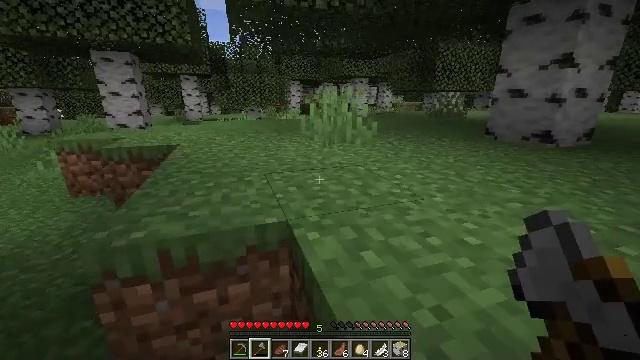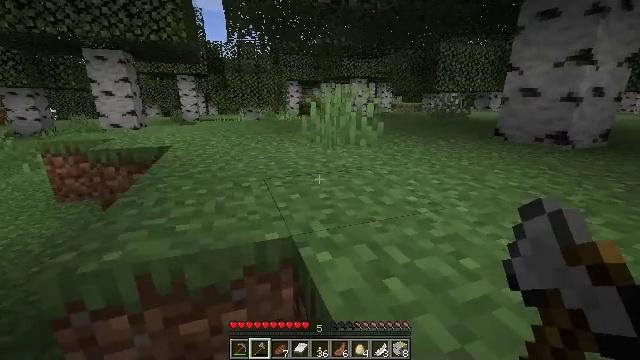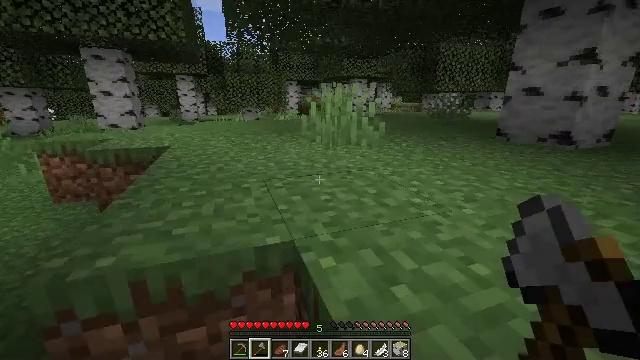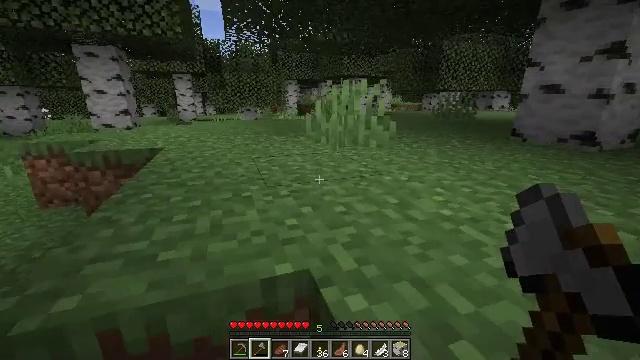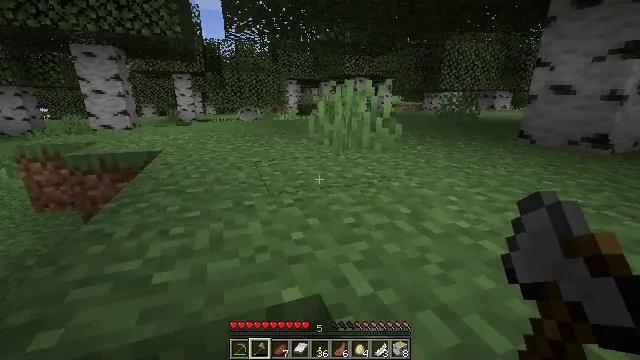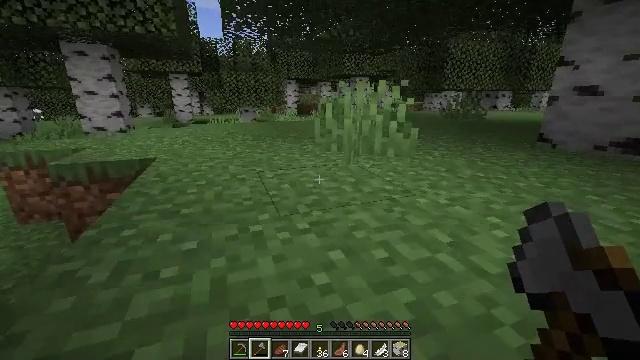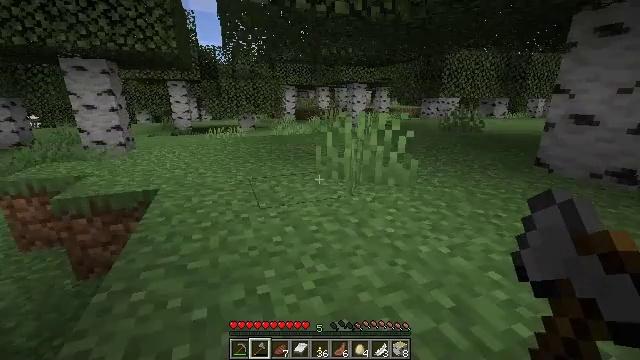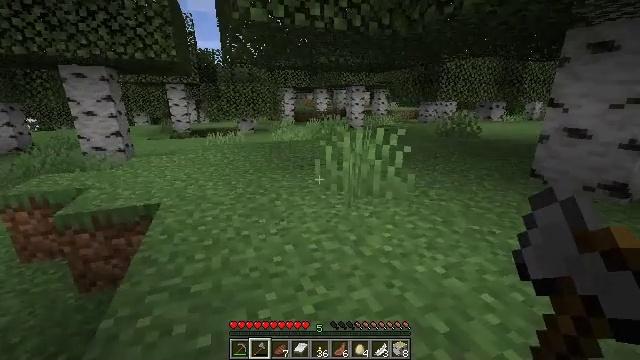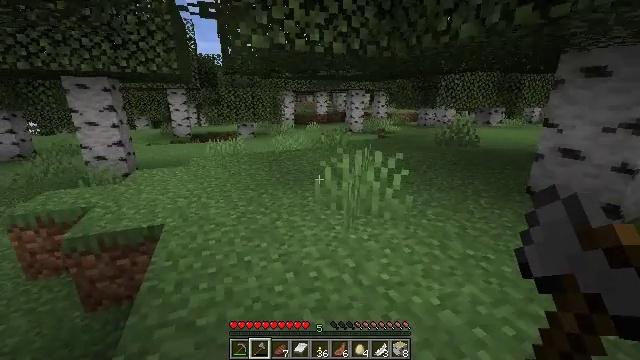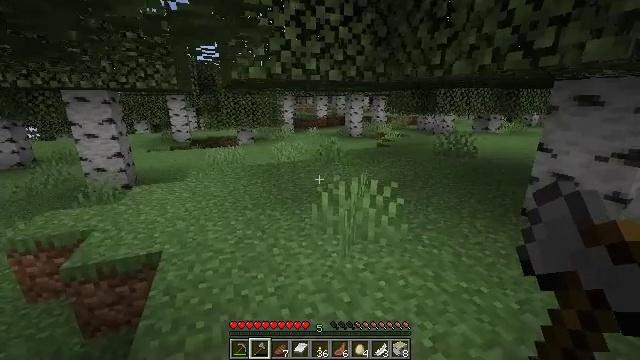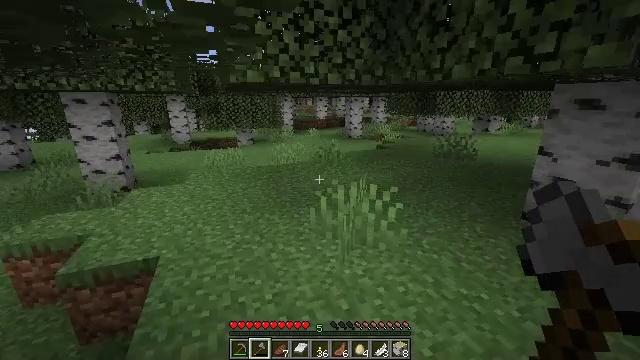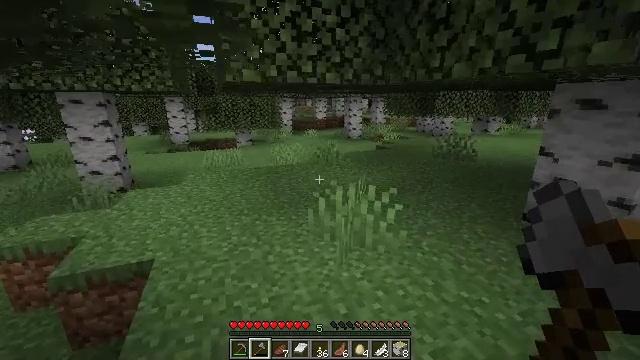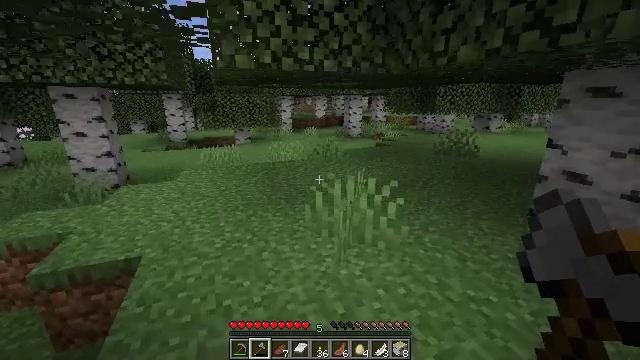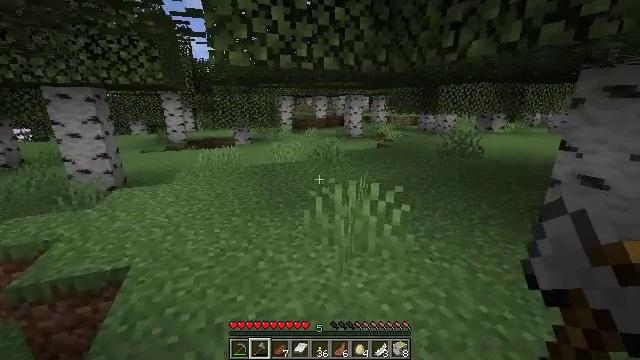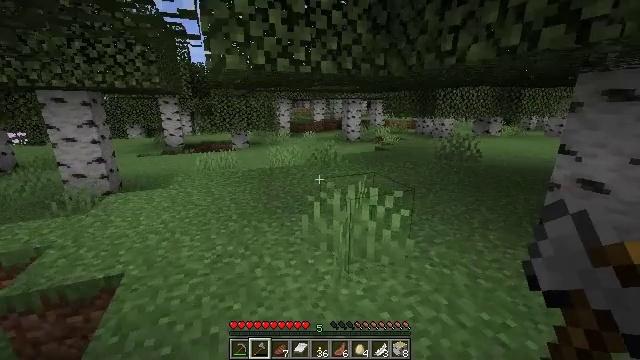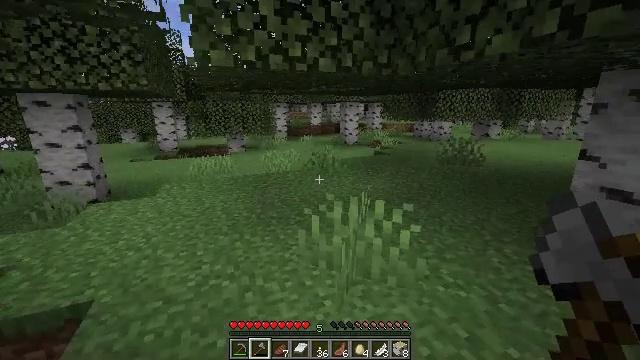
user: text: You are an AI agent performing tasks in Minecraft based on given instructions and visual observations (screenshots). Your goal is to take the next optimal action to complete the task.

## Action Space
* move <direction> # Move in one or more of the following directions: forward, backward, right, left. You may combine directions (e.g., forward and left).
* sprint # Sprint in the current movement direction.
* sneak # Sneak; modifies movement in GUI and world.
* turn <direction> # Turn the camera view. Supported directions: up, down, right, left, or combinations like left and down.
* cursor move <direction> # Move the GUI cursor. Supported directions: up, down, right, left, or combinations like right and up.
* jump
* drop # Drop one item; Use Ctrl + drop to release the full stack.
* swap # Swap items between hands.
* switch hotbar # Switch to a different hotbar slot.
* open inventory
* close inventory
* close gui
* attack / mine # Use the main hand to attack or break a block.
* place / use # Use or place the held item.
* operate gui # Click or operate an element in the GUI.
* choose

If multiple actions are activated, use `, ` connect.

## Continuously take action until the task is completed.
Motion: motion action
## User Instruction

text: Craft a cooked chicken.
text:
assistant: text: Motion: move forward
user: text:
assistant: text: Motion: move forward
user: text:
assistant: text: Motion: move forward
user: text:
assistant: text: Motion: move forward
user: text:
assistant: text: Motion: move forward
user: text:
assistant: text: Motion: move forward, jump
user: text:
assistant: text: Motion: move forward, jump
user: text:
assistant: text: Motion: move forward, jump
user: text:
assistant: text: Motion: move forward, jump
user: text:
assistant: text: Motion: move forward, jump
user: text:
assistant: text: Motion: move forward
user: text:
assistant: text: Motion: move forward
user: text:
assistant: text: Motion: move forward
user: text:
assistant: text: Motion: move forward
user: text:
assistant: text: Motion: move forward
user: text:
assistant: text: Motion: move forward, turn right
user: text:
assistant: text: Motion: move forward, turn right
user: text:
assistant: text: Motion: move forward, turn right
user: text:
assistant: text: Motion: move forward, turn right
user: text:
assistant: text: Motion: move forward, turn right
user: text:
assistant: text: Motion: move forward, turn right
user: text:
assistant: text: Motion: move forward, turn right
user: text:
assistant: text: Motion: move forward, turn right
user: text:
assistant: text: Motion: move forward, turn right
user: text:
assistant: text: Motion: move forward
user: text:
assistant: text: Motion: move forward
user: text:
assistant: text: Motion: move forward
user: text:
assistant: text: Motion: move forward
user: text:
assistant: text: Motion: move forward
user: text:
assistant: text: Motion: move forward